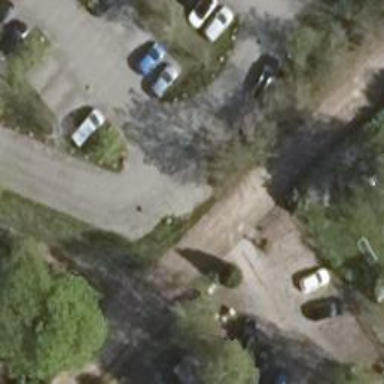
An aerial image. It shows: Parking aisle designated as service road.